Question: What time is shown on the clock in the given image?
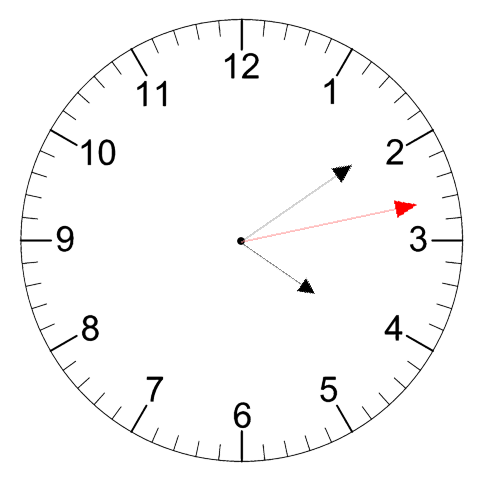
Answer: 04:09:13